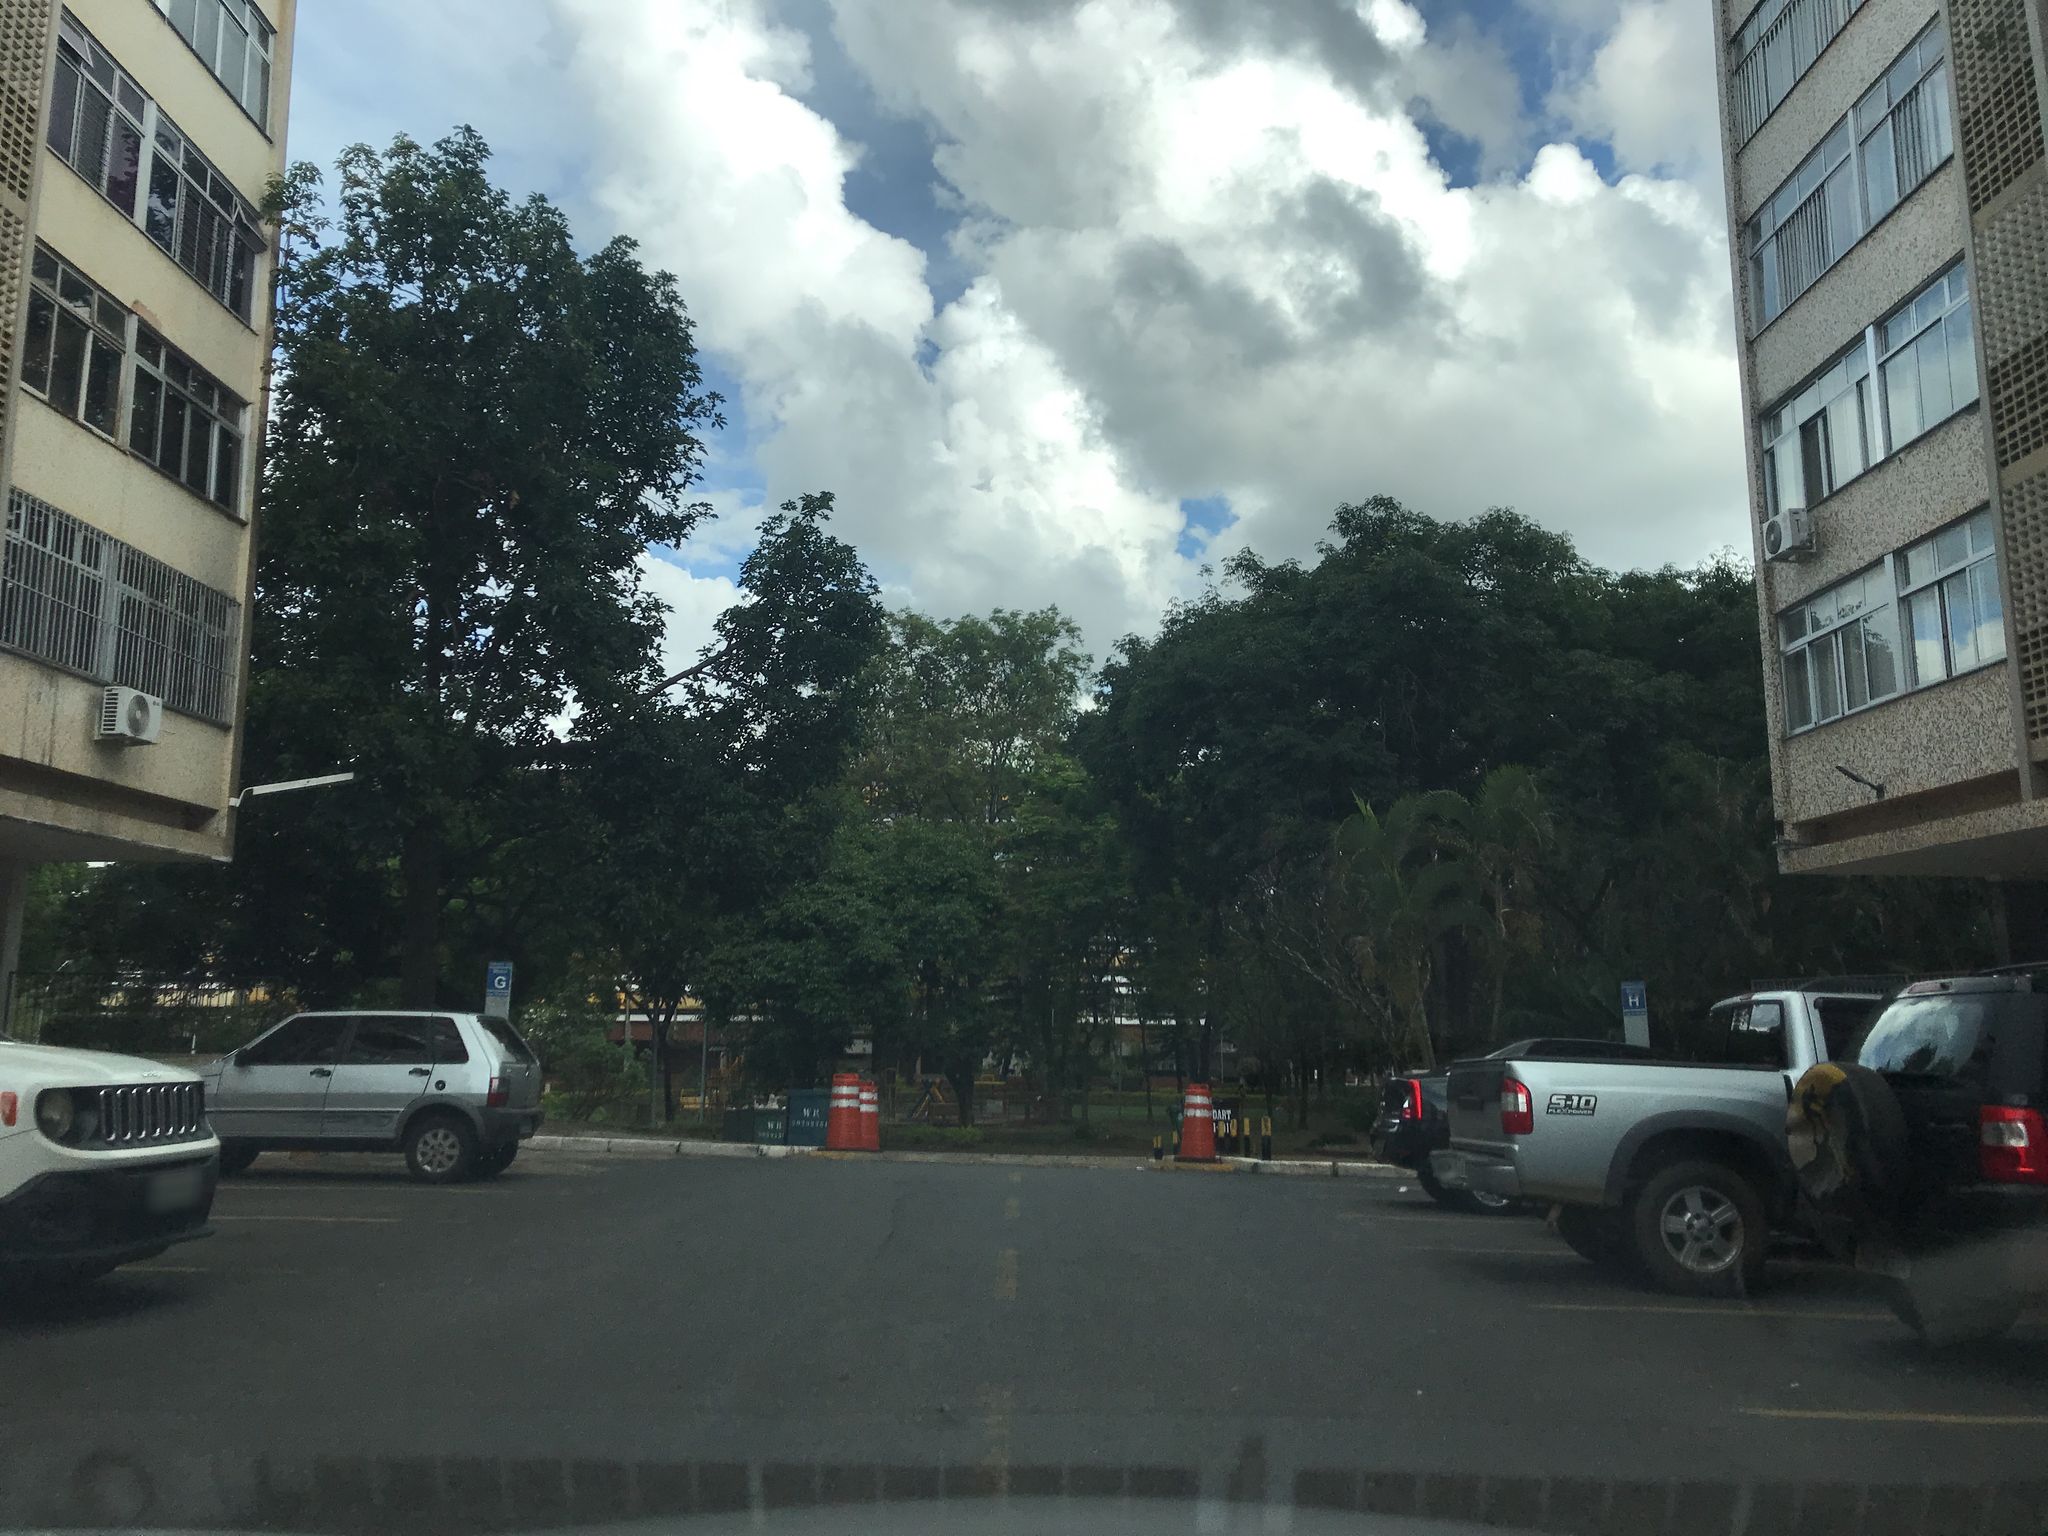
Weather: cloudy
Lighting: day
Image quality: good
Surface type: driving surface
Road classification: residential
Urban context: urban centre
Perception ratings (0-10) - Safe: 6.25, Lively: 8.48, Beautiful: 9.37, Boring: 3.11, Depressing: 6.38, Wealthy: 6.72